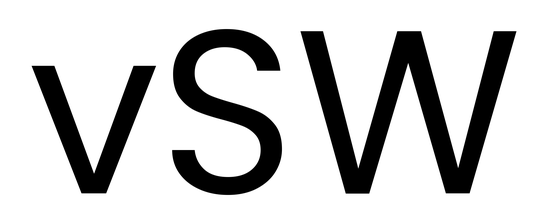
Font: Poppins-Regular